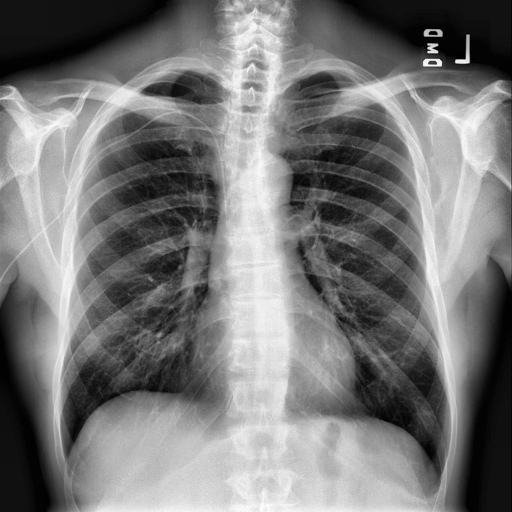
Finding: NORMAL